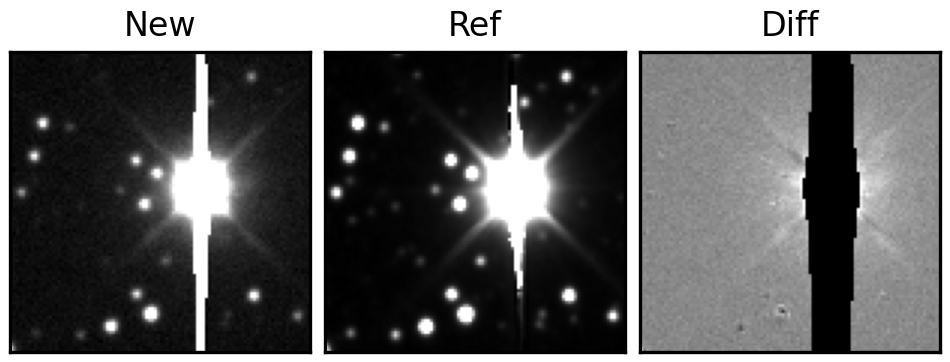
Label: bogus